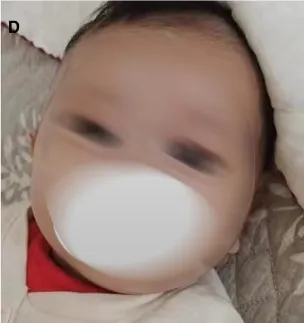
Blue rubber bleb on the back and eyes before and after low-dose sirolimus combined with glucocorticoids treatment.
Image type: medical_photograph (oral_photograph)